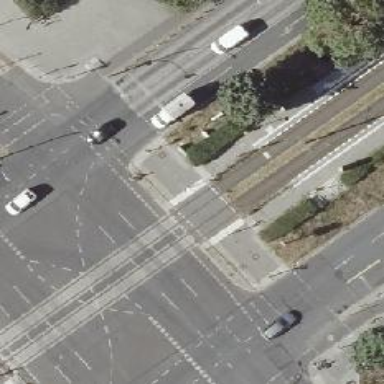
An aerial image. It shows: Tram level crossing on railway.